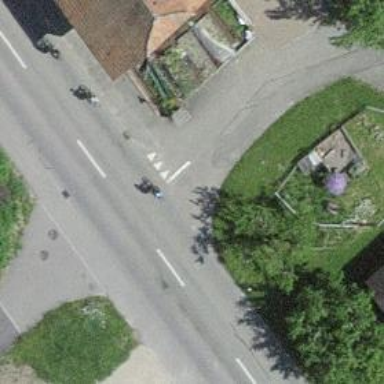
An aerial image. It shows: Road with "give way" sign.